Question: How to get diff of commit in changed files last build in Jenkins and send via email?
On the project is used Bitbucket Mercurial.
I use the "Email-ext plugin" but can only send the path of the modified files.

But I need to get diff of commit.
I think I need a script to get the latest changes?
Kindly help. Thanks.
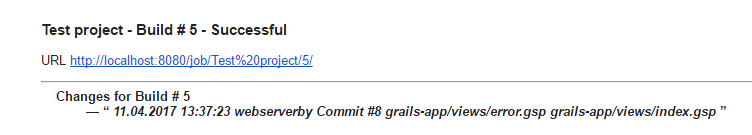
Answer: you can use Jenkins api to get the required data <URL> grrovy script to store the files in text format.Use email plugin to send it as inline content in email.